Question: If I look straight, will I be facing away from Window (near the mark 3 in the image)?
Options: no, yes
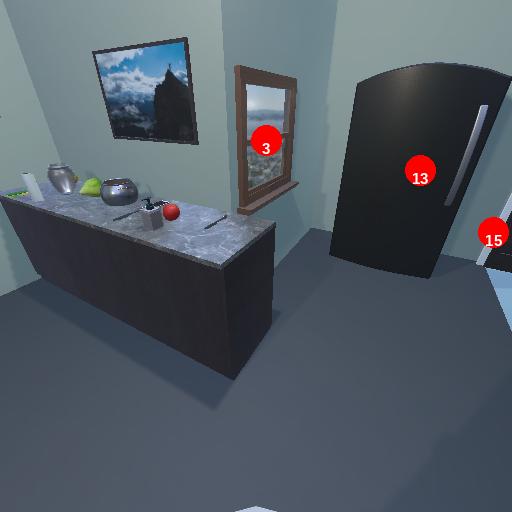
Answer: no